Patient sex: M
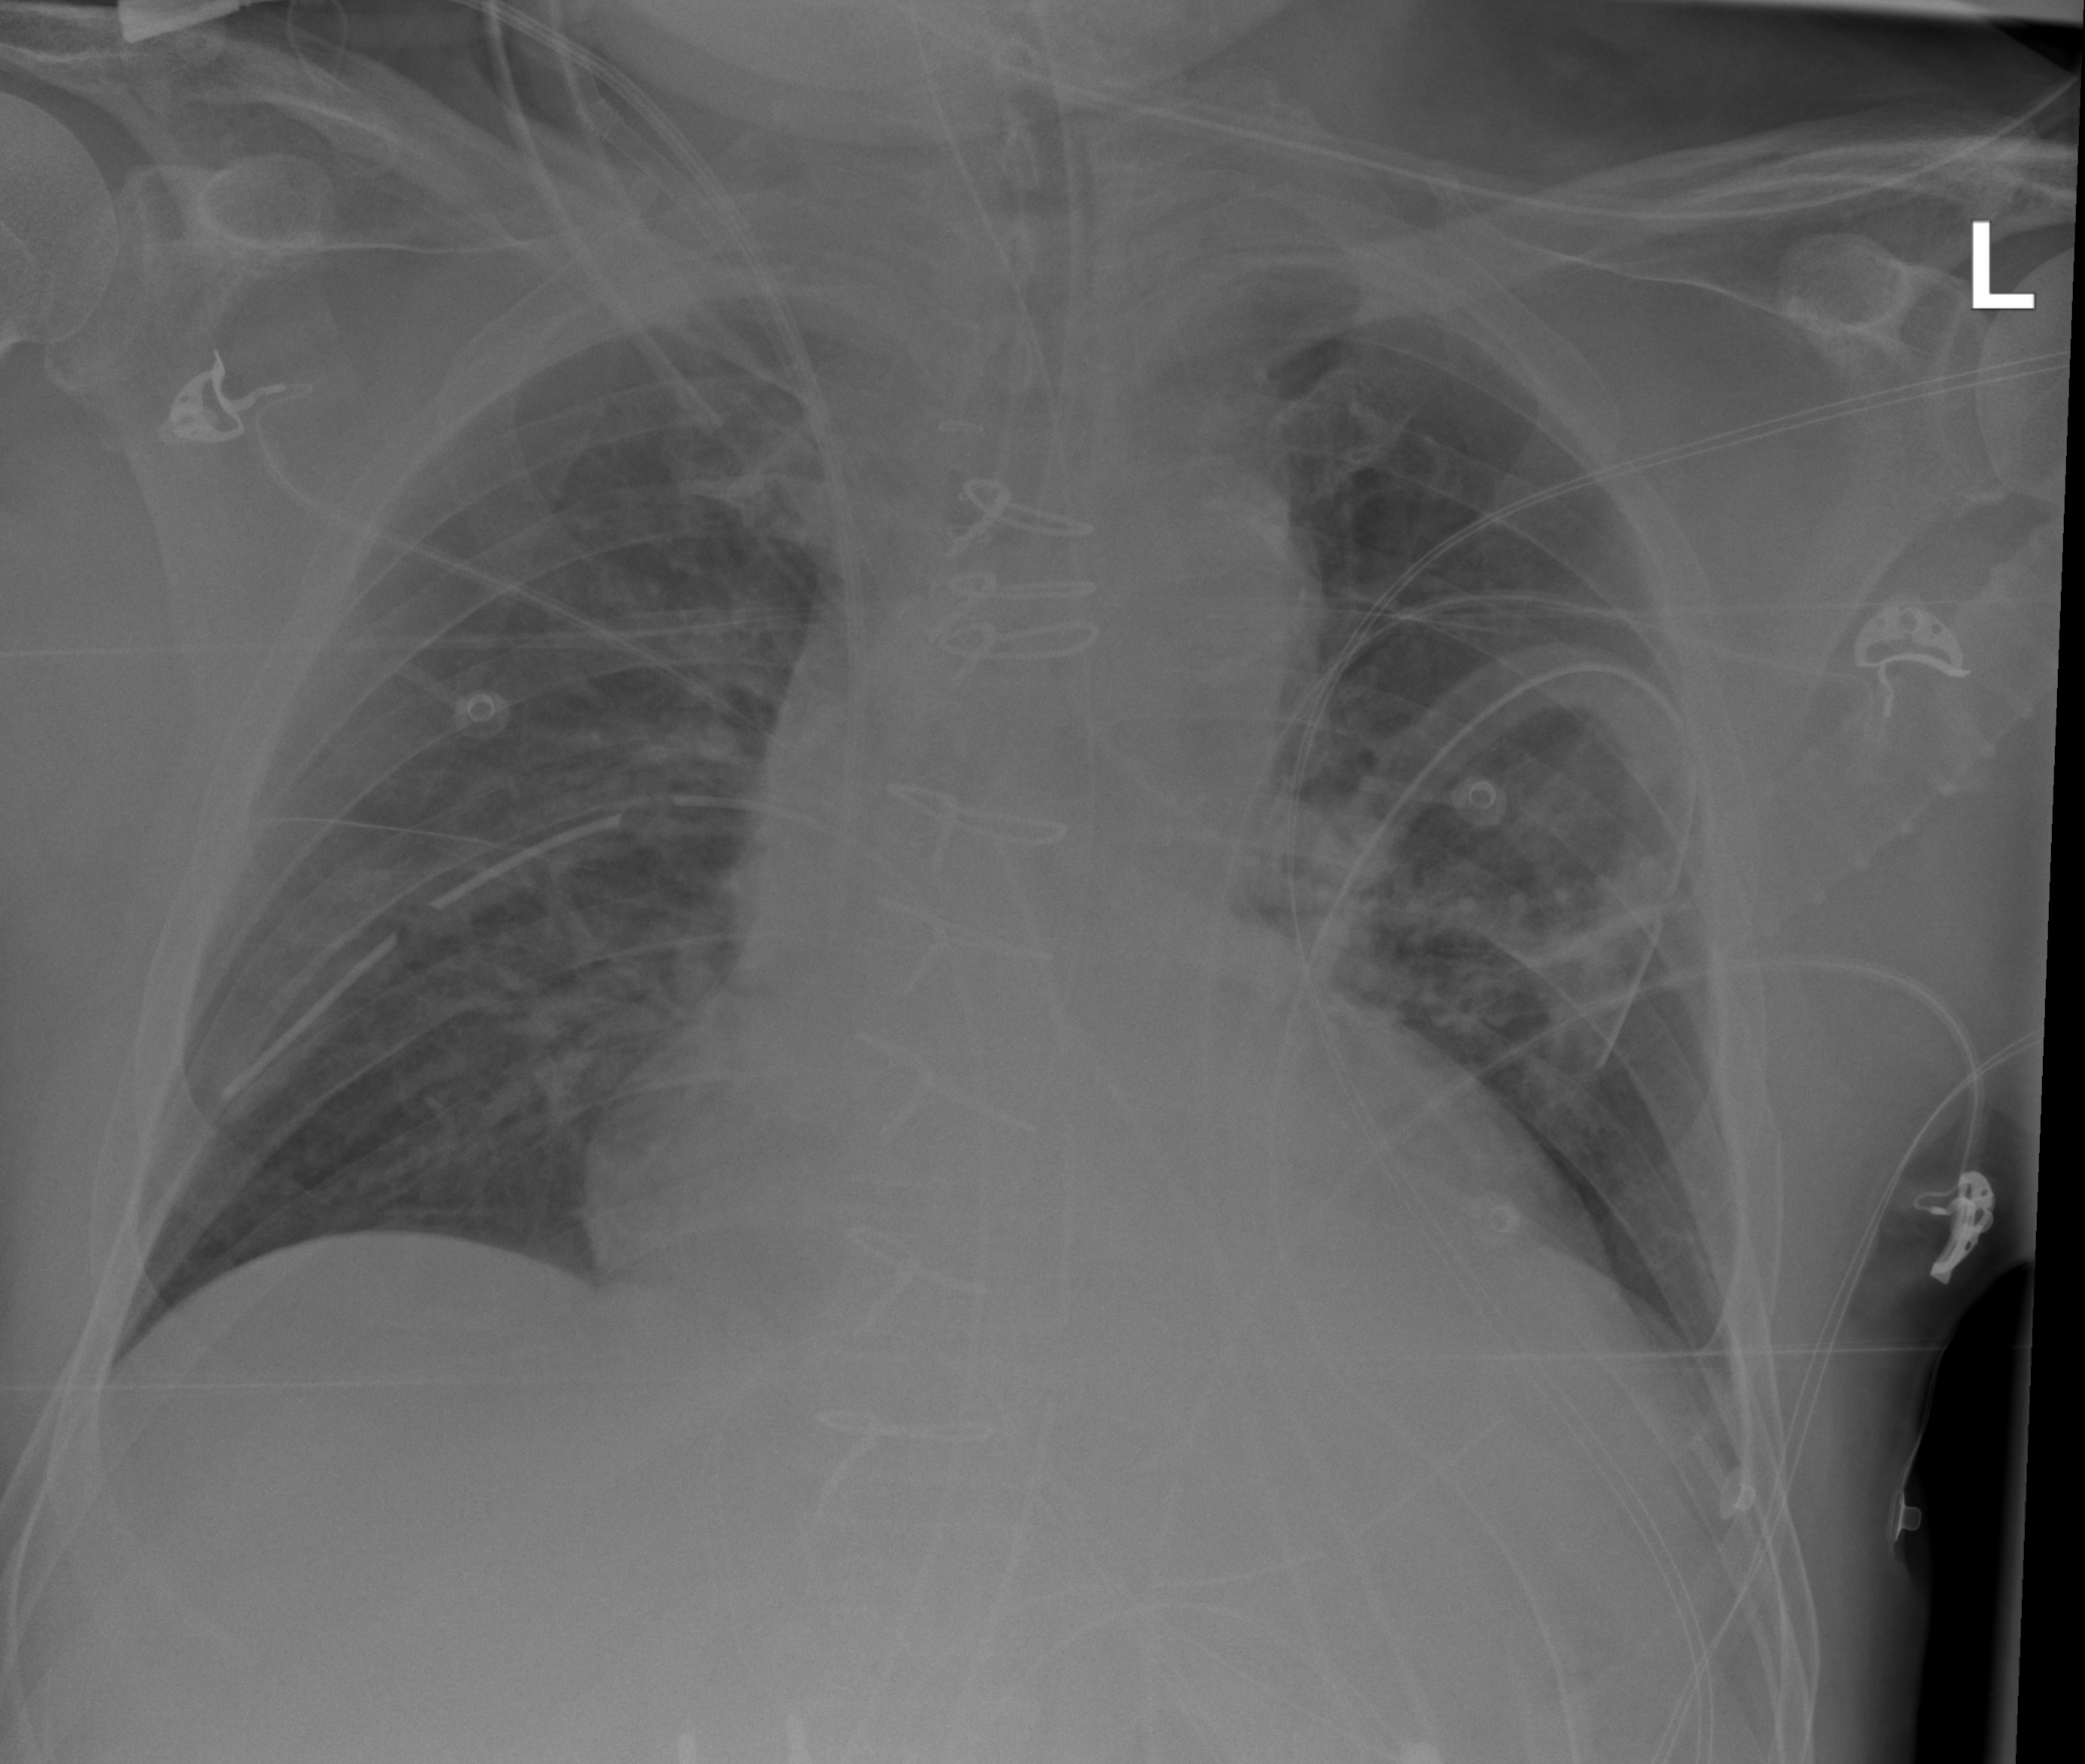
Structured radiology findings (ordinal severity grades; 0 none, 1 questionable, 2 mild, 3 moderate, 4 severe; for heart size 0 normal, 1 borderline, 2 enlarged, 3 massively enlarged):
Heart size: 2
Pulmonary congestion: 1
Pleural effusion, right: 0
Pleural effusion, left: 0
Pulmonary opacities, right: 0
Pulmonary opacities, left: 0
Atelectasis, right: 2
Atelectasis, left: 0